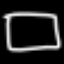
Label: square